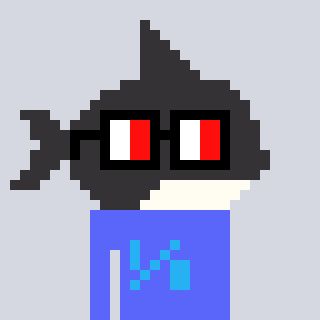
a pixel art character with square glasses with black frames and red eyes, a orca-shaped head and a purple-colored body on a cool background